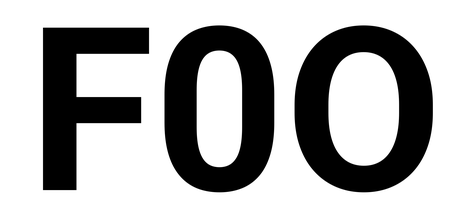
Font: Roboto_Bold